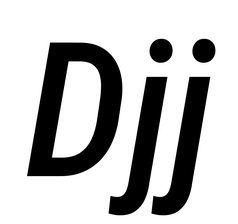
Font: Roboto-Italic_Condensed_Medium_Italic